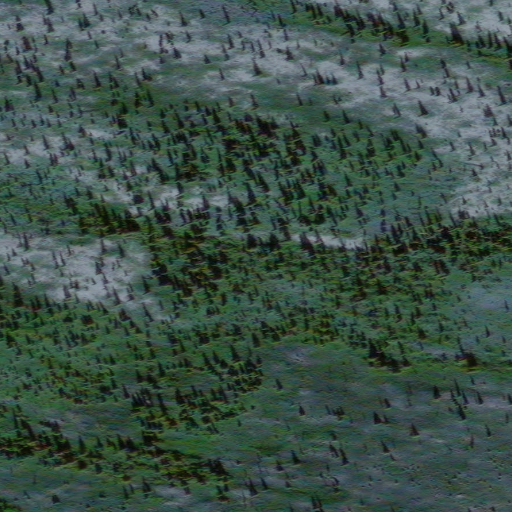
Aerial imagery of gap in Alaska named Akurekvik Pass containing only unknown